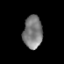
Tissue: prostate
Cell type: T cells
Senescence score: 0.1892
Nuclear area (px): 616
Mean DAPI intensity: 123.99